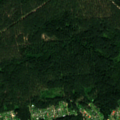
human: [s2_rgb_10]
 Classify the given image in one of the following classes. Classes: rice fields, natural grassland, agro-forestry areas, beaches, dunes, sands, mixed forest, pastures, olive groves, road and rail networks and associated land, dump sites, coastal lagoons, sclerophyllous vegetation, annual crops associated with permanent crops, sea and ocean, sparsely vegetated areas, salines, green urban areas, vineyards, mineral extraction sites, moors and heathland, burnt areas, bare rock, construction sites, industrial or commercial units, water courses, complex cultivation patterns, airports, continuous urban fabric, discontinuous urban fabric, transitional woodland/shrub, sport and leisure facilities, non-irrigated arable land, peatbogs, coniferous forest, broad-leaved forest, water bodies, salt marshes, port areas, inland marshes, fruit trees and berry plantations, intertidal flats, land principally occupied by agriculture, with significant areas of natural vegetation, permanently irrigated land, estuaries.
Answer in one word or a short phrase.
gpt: complex cultivation patterns, coniferous forest, mixed forest